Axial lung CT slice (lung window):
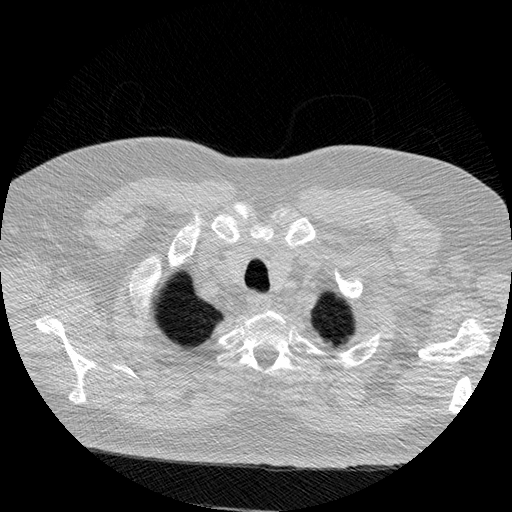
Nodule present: no